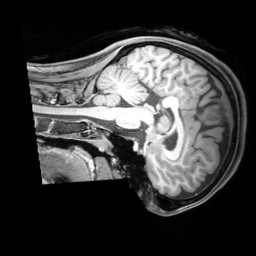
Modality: T1w
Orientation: sagittal
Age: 25
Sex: female
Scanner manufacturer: siemens
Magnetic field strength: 3 T
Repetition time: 1.97 s
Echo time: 0.00206 s